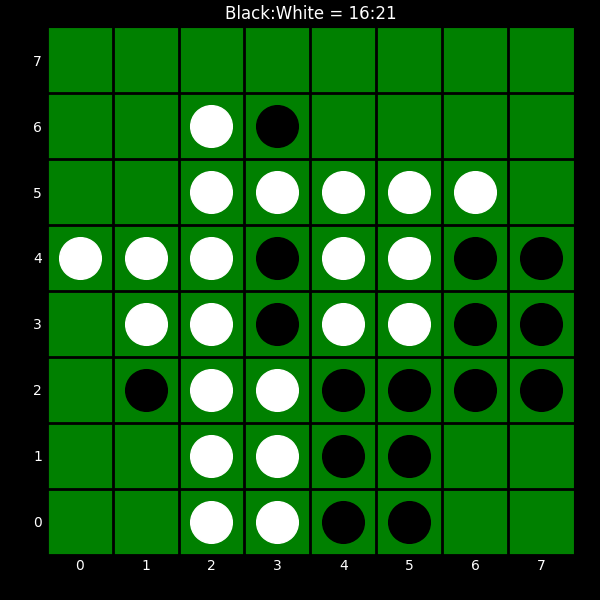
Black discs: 16
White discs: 21